Question: How can I enter a Remote in Android Studios Push Commit window?
I see the text "Enter Remote", but I can't edit it.
So how can I enter a remote?
I am using Android Studio 1.2.2

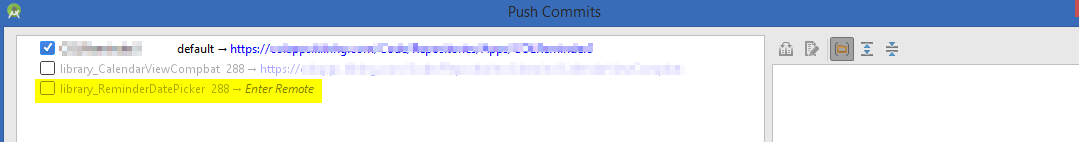
Answer: Press key over library that doesn't have remote. After that you should be able to add URL in field.